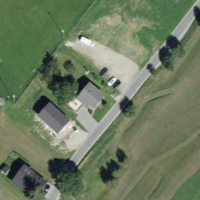
EUNIS habitat code: 55
Species observed at this site:
Matricaria discoidea